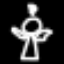
Label: angel